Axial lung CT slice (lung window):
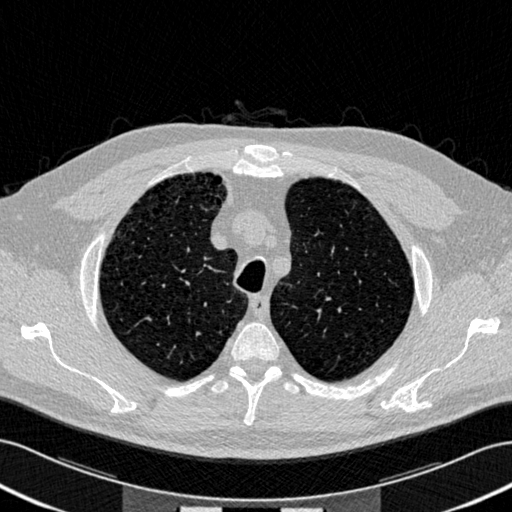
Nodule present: no